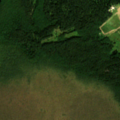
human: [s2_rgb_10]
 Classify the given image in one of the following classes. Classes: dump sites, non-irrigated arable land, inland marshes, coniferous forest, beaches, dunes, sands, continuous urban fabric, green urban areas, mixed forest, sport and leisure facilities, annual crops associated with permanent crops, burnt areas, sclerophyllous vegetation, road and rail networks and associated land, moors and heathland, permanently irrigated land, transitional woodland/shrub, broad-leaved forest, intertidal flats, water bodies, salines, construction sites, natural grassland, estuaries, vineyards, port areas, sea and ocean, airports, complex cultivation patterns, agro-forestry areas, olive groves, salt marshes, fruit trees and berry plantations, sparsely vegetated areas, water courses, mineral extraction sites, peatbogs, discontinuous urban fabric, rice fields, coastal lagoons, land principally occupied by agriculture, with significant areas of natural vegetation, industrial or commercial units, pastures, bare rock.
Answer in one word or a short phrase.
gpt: broad-leaved forest, coniferous forest, mixed forest, transitional woodland/shrub, peatbogs